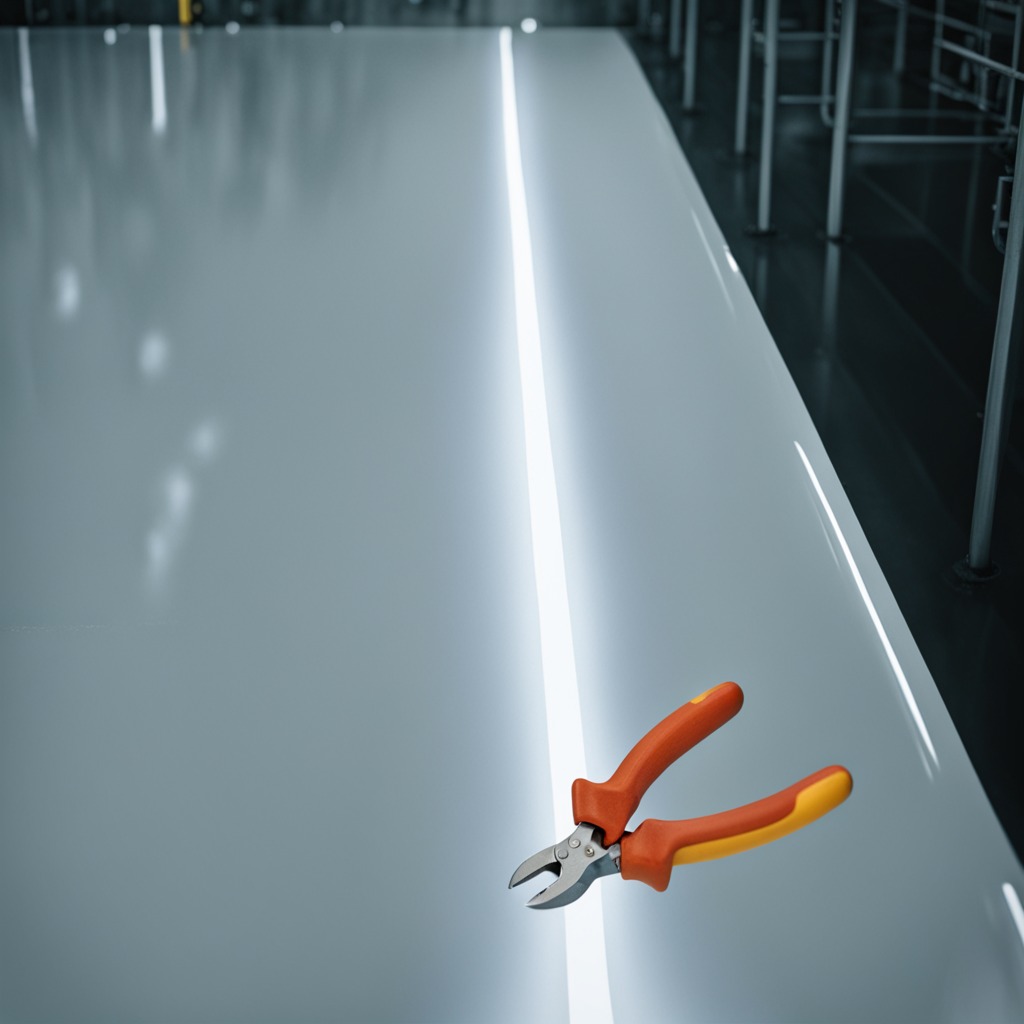
A plier lies on a high-gloss table in a ship maintenance bay industrial lighting.